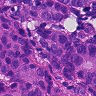
Metastatic tissue present: yes